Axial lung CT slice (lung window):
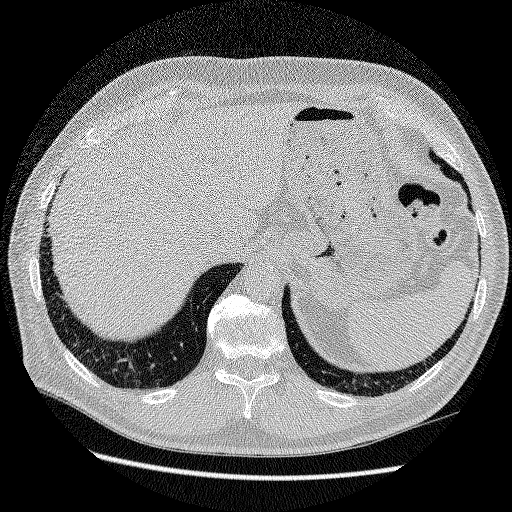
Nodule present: no